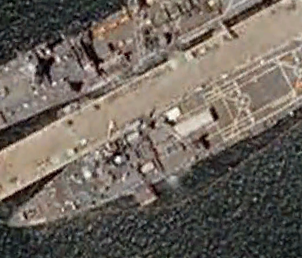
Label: combat